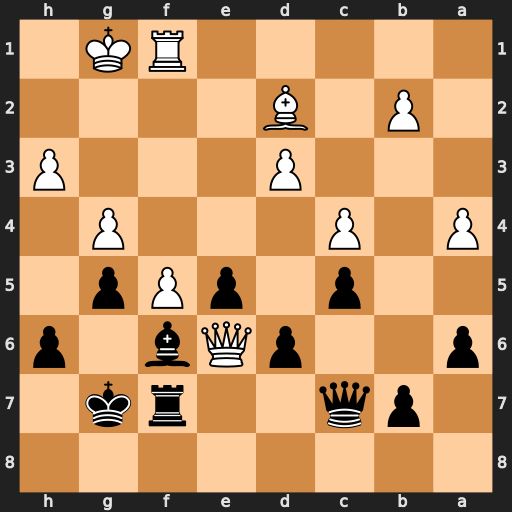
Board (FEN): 8/1pq2rk1/p2pQb1p/2p1pPp1/P1P3P1/3P3P/1P1B4/5RK1
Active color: b
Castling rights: -
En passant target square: -
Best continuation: Re7 Qd5 e4 dxe4 Bd4+ Qxd4+ cxd4